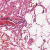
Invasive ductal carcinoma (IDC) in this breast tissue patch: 0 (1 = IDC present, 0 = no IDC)